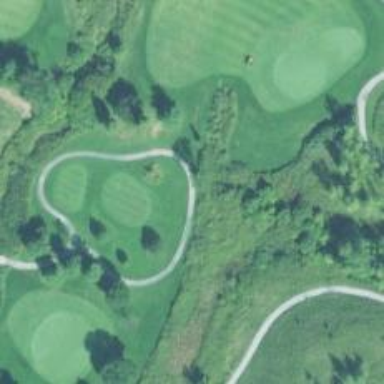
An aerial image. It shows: Path for both roads and golfers.